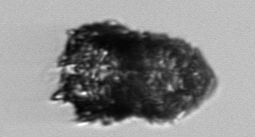
Label: Stenosemella_pacifica